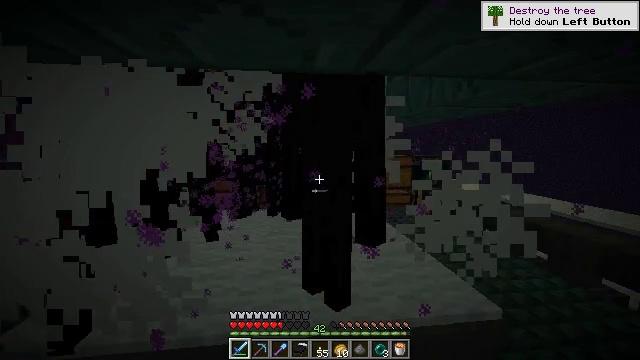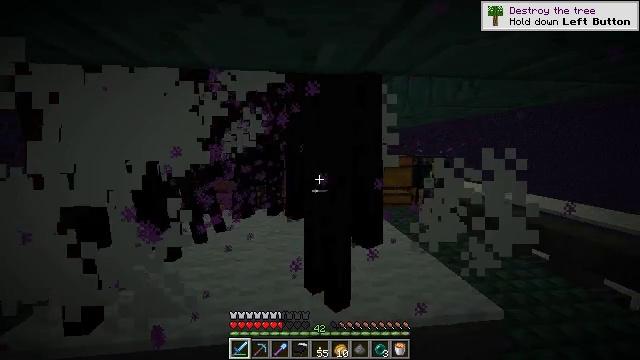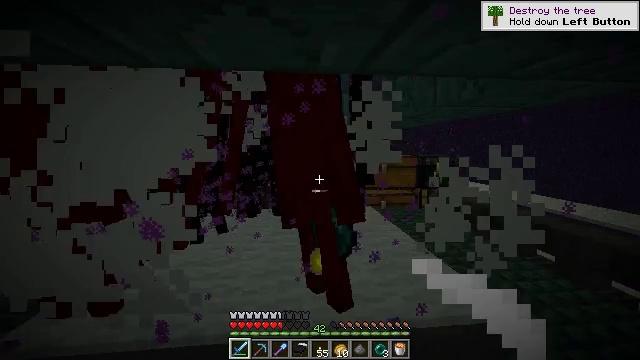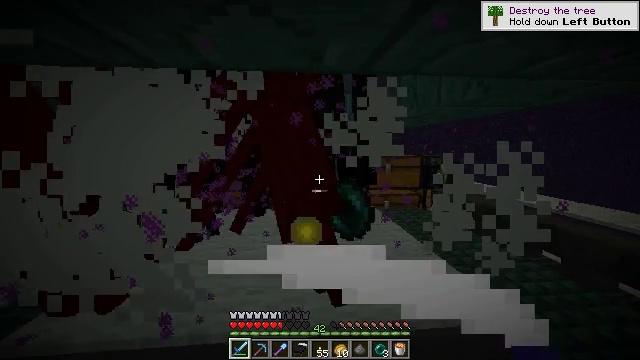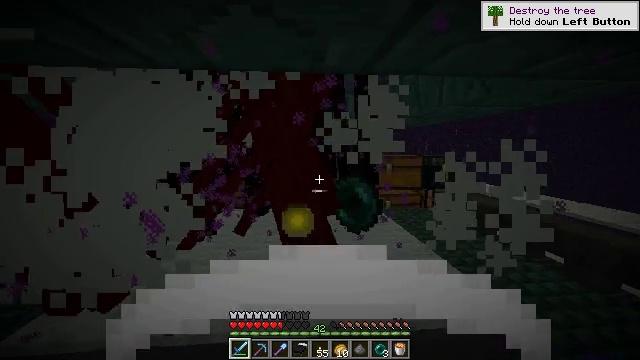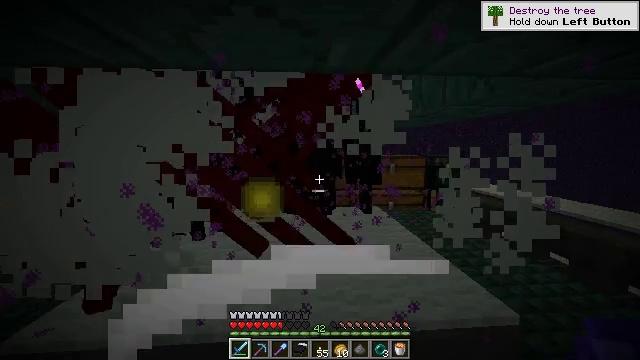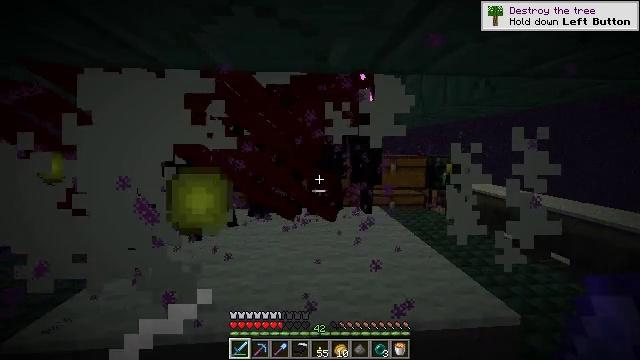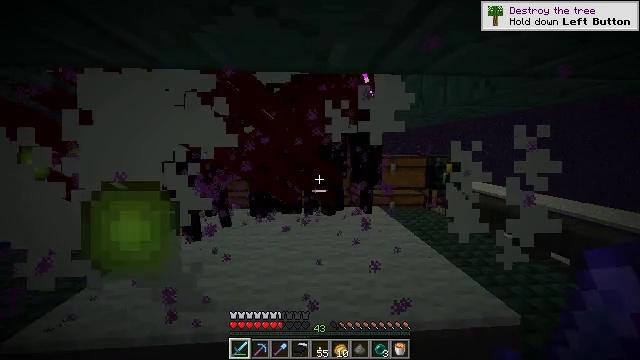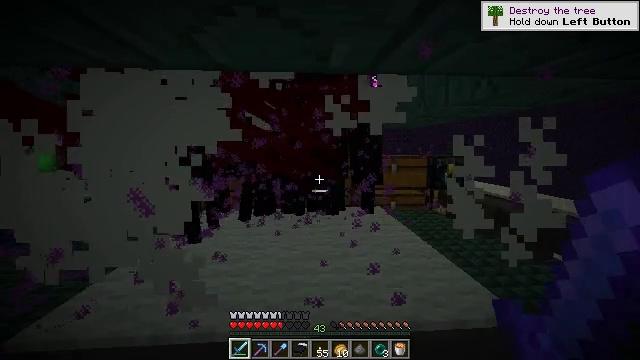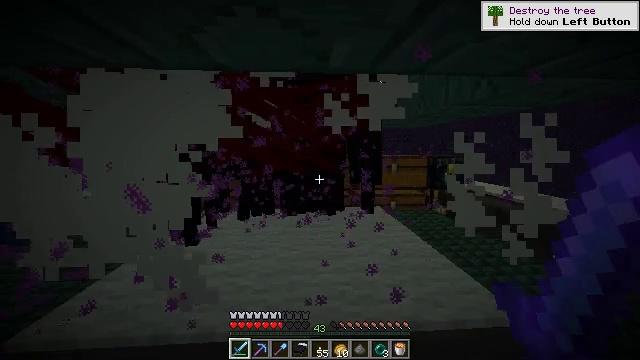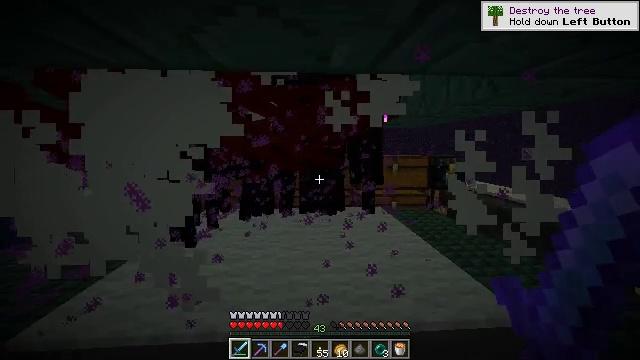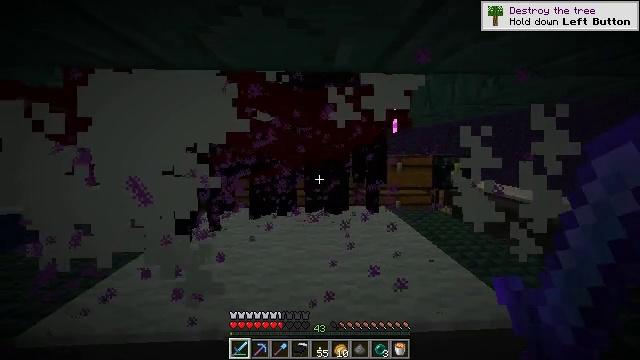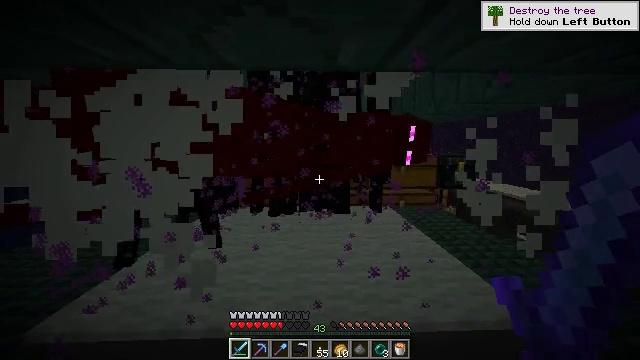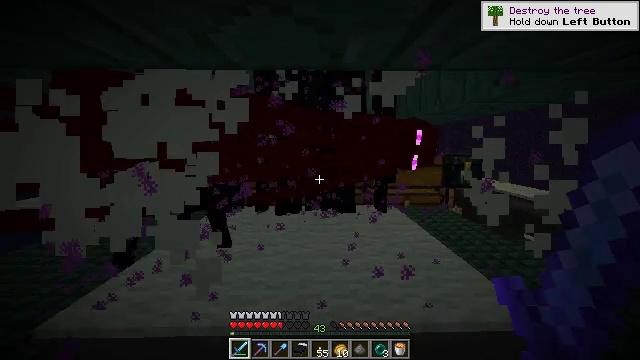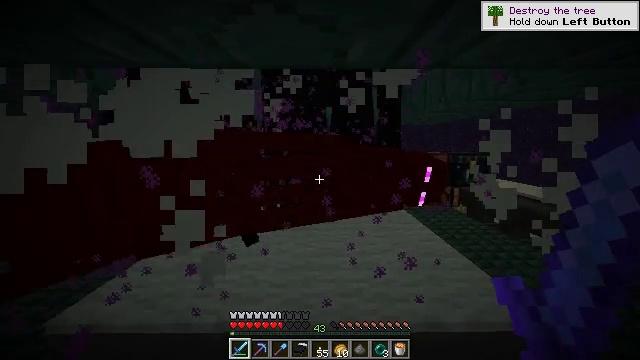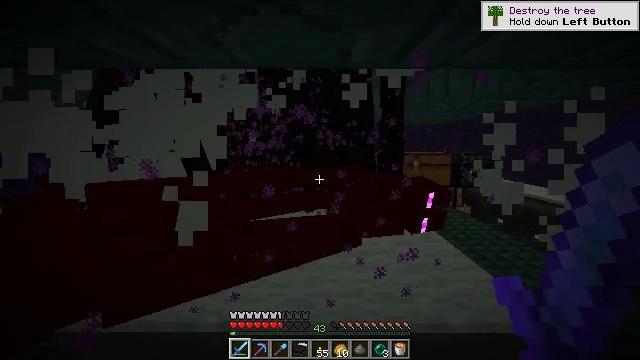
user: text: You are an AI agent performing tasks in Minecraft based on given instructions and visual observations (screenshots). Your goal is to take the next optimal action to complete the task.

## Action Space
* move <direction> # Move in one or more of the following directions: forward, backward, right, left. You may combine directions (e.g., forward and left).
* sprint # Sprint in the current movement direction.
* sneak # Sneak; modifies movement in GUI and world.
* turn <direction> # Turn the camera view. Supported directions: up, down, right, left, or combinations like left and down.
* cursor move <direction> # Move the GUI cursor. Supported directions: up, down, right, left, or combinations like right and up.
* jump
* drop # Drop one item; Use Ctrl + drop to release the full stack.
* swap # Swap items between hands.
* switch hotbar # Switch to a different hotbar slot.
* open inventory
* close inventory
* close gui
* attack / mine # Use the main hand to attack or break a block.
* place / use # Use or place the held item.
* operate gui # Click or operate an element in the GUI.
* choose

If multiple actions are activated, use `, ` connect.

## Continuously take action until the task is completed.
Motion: motion action
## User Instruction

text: Kill mobs.
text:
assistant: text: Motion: no_op
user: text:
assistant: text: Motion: no_op
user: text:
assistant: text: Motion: no_op
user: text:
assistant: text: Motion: no_op
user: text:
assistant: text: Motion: no_op
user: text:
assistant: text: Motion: no_op
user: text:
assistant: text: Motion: no_op
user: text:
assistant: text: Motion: no_op
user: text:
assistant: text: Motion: no_op
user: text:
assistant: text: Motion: no_op
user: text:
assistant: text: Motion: no_op
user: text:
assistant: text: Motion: no_op
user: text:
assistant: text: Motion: turn left
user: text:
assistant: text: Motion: no_op
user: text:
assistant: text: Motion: no_op
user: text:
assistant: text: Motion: no_op
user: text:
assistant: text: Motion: no_op
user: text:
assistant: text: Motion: no_op
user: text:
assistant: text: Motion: move right
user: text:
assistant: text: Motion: move right
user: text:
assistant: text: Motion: move right
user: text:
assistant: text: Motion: move right
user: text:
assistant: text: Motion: move right
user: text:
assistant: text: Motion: move forward and move right, turn left and down
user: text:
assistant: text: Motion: move forward and move right, turn left and down
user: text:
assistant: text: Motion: move forward and move right, turn left
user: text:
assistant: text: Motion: move forward and move right, turn left
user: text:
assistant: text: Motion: move forward and move right, turn left
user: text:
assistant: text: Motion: move forward and move right, turn left
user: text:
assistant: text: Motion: move forward and move right, turn left